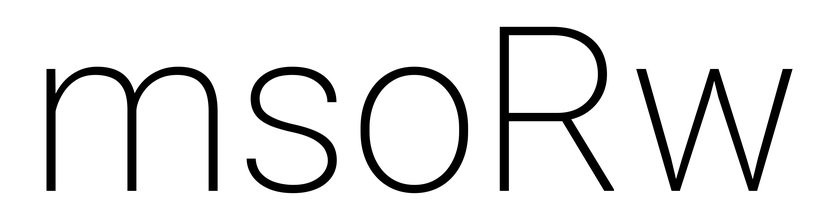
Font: Roboto_ExtraLight